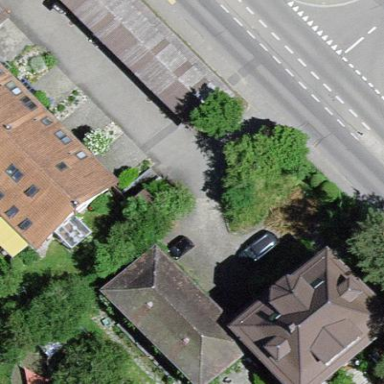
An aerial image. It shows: View of roof of building.